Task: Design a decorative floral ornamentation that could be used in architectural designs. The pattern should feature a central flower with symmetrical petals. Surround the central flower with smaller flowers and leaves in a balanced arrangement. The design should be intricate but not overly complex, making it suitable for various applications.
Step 461:
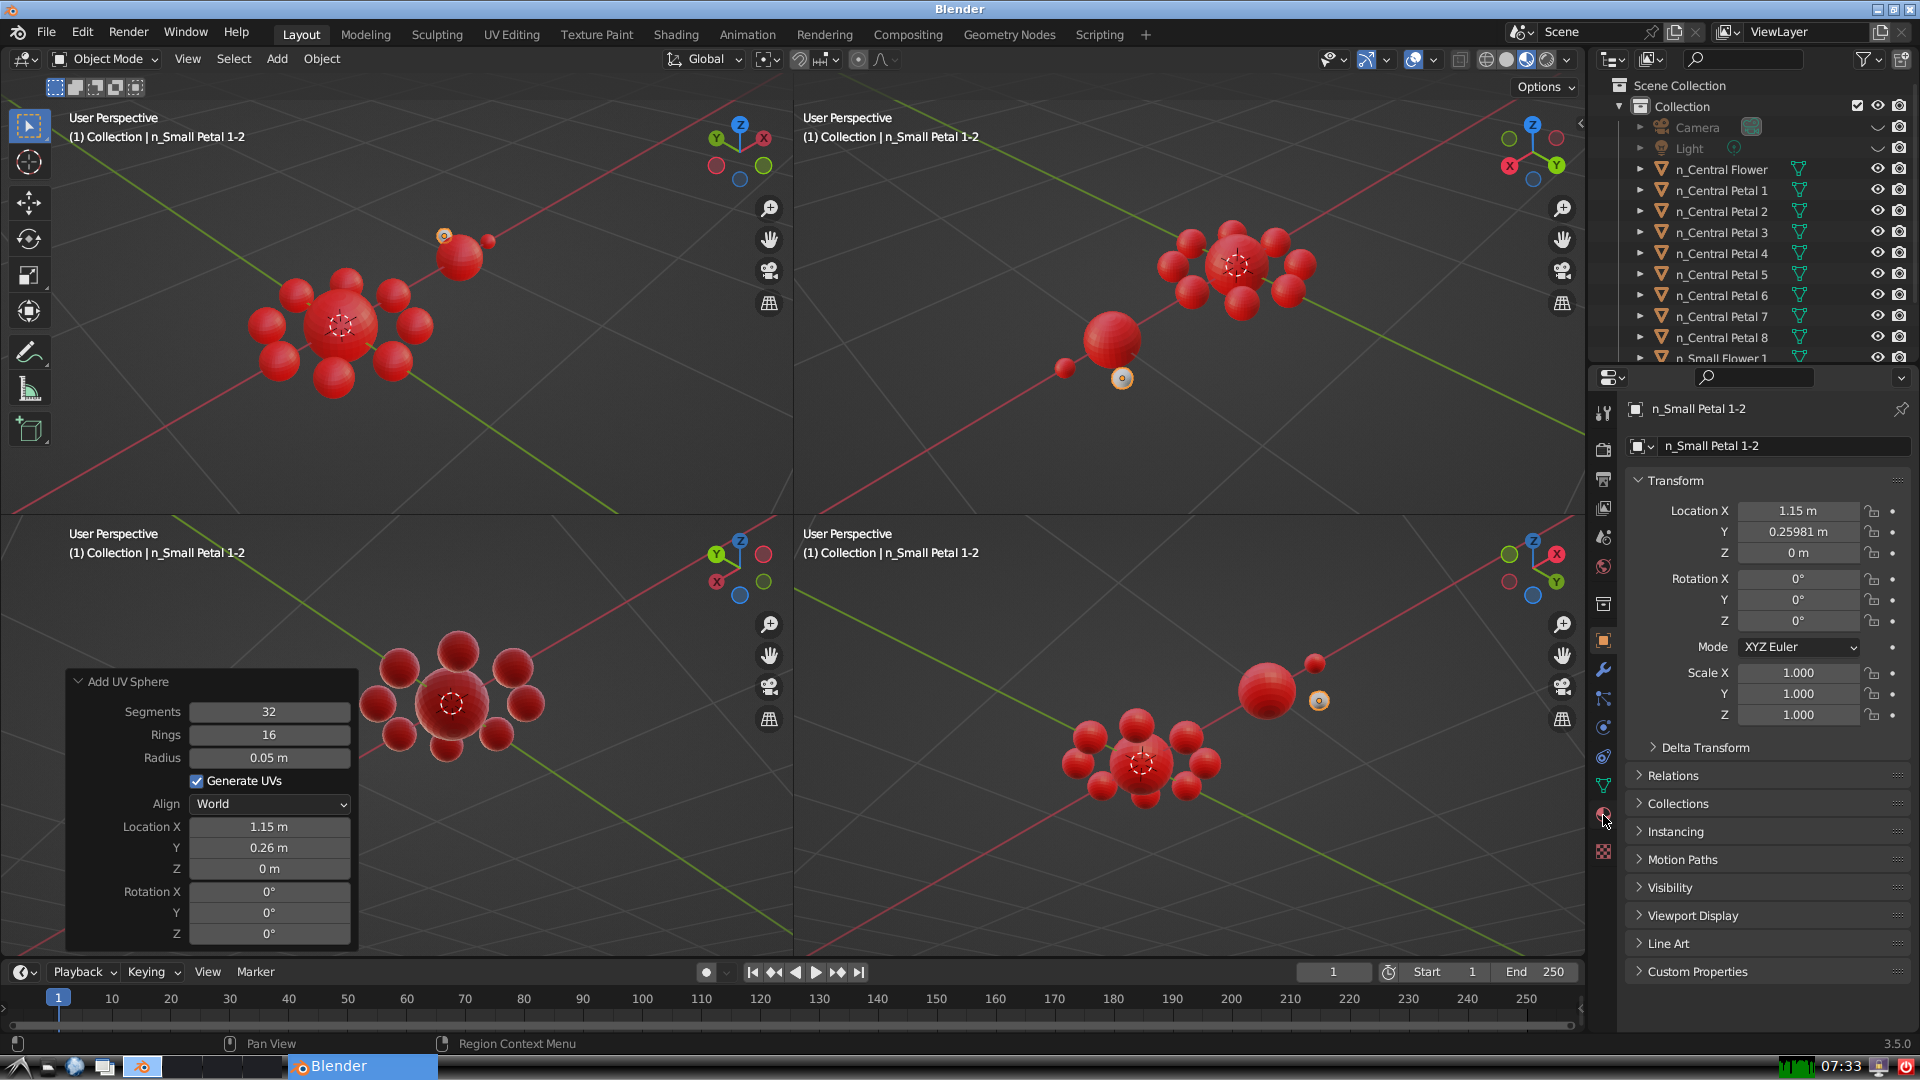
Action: click: no